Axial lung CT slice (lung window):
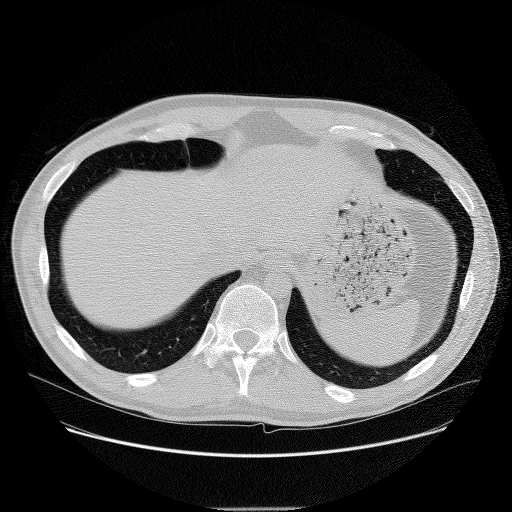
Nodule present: no